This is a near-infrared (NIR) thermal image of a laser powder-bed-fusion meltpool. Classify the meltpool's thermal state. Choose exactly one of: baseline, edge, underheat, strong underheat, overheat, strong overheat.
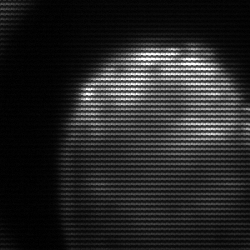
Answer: edge